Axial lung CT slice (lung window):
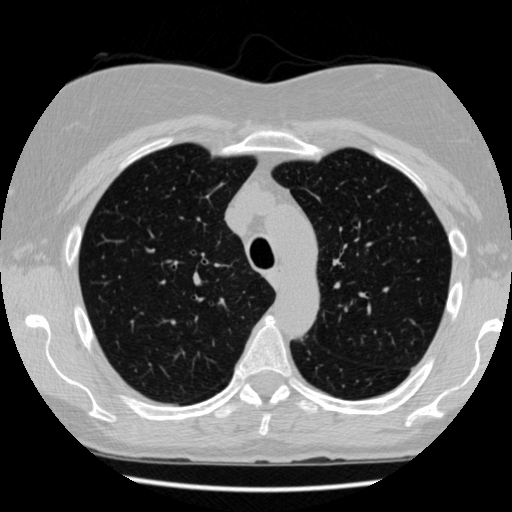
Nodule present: no